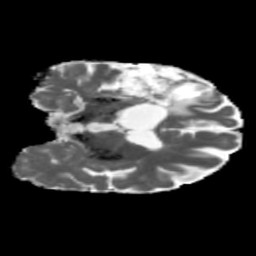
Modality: MD
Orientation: coronal
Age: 61
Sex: male
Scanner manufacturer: siemens
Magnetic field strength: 3 T
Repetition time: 5.47 s
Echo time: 0.0854 s